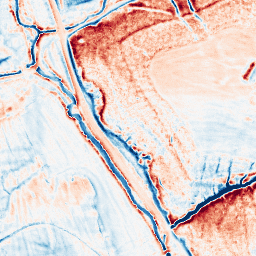
Category: classical
Decomposition family: uniform
Decomposition parameters: size: 10
Upsampling method: quintic
Upsampling parameters: scale: 8
Upsampling scale: 8